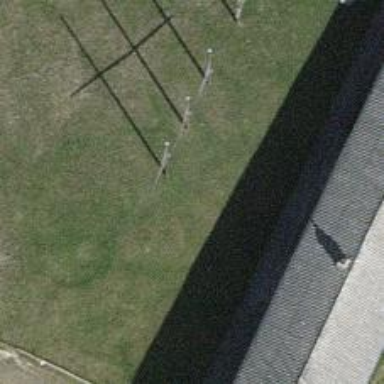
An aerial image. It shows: Flagpole structure.